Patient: sex M, age 71
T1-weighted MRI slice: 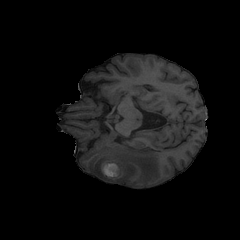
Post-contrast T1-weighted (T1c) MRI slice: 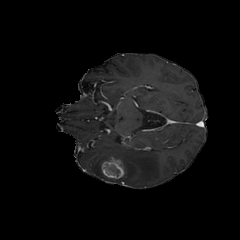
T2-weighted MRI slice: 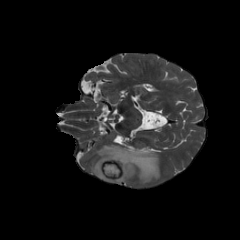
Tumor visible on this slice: yes
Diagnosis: Glioblastoma, IDH-wildtype
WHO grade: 4